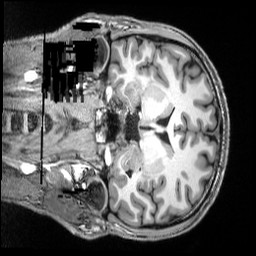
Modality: T1w
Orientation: coronal
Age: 27
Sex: male
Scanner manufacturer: siemens
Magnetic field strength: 3 T
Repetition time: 2.5 s
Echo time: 0.00343 s